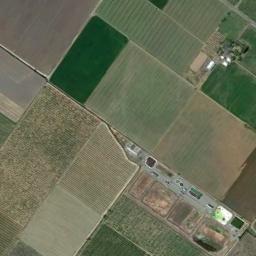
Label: rectangular_farmland